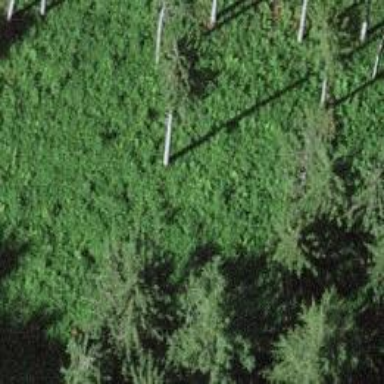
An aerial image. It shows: Evergreen needle-leaved tree.